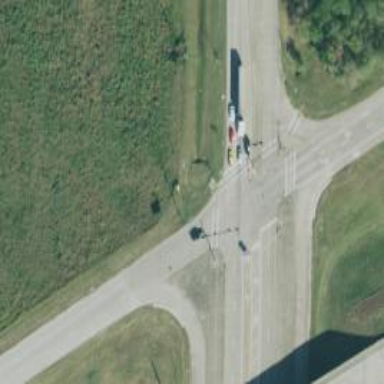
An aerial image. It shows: Crossing road.